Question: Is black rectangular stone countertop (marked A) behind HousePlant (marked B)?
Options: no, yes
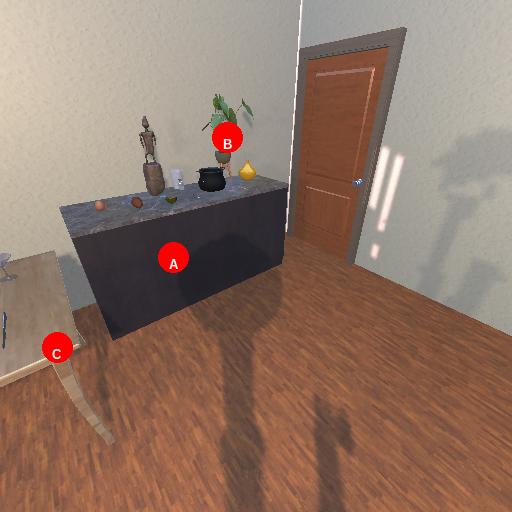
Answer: no